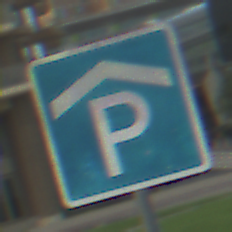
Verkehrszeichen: Parkhaus
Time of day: MorningAfternoon
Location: Outdoor (Urban)
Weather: PartlyCloudy
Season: NotSpecified
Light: Natural